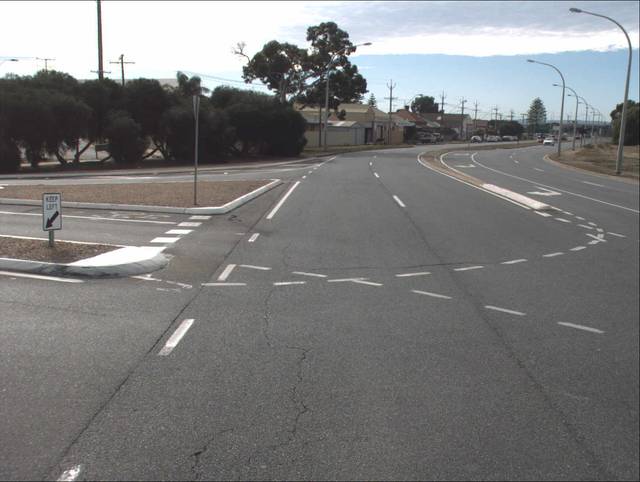
Region: Australia
Coordinates: -34.84, 138.498